Question: I'm working on a simple painting application in Java but Swing doesn't want to cooperate. At first I tried making a JTabbedPane that holds the 'DrawArea' and a settings panel, but for some bizarre reason the second 'mouseDragged()' (and by extension the drawArea.repaint() method) was triggered, the JTabbedPane seemed to duplicate. Imagine two identical tab panes stacked vertically. I thought this was just some bug in JTabbedPane, but I rewrote everything to a very simple custom menu using JButtons on a panel and the exact same thing happened. It's not like the GUI actually duplicated the top area; it's unusable and I can paint over it. Check it out:

Edit: I found a <URL> basically repaints the drawArea so the paint trail is no longer saved.
If I paint a rectangle to fill the drawArea it overwrites the issue even though mouseDragged is still fired. Here's the rendering code:
'''
@Override
public void mouseDragged(MouseEvent e) {
x = e.getX(); y = e.getY();
drawArea.repaint();
}
// (subclass):
class DrawArea extends JPanel {
public void paintComponent(Graphics g) {
g.setColor(Color.WHITE);
g.fillOval(x-3, y-3, 7, 7);
}
}
'''
And here's the GUI code:
'''
frame = new JFrame("Jadra");
frame.setSize(650, 600);
frame.setDefaultCloseOperation(JFrame.EXIT_ON_CLOSE);
frame.setResizable(false);
menu = new JPanel();
settingsButton = new JButton("Settings");
clearButton = new JButton("Clear");
exitButton = new JButton("Quit");
menu.setLayout(new FlowLayout());
menu.add(settingsButton);
menu.add(clearButton);
menu.add(exitButton);
menu.setBackground(new Color(30, 90, 60));
drawArea = new DrawArea();
drawArea.setBackground(Color.red);
drawArea.setOpaque(true);
drawArea.addMouseMotionListener(this);
frame.getContentPane().add(menu, BorderLayout.NORTH);
frame.getContentPane().add(drawArea, BorderLayout.CENTER);
Thread pt = new Thread(new Painter());
frame.setVisible(true);
pt.start();
'''
Please tell me I did something really stupid. Otherwise this looks like a really annoying bug. I really appreciate your help. Thanks!
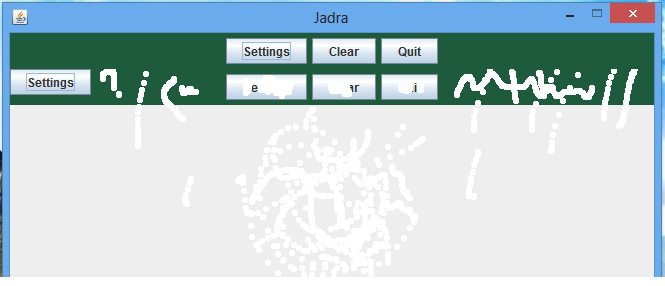
Answer: Your 'DrawPanel.paintComponent()' method should chain upward to the method it overrides from 'JPanel' to allow default painting to occur. Simply add
'''
super.paintComponent(g);
'''
As the first line to this method.